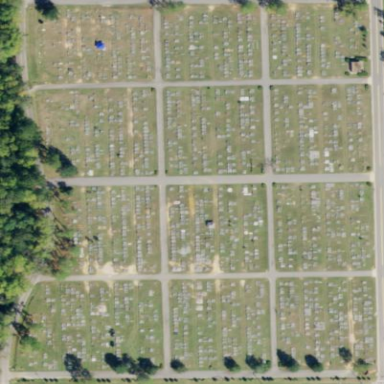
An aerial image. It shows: Cemetery.